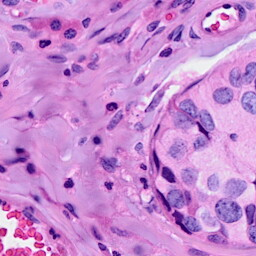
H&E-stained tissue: Breast